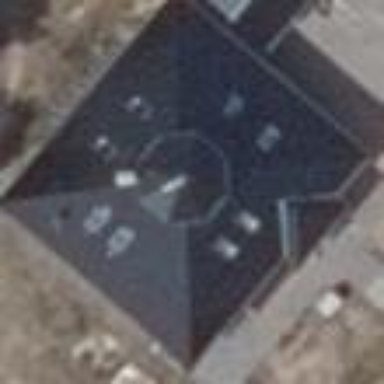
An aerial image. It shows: Detached building with pyramidal roof shape.